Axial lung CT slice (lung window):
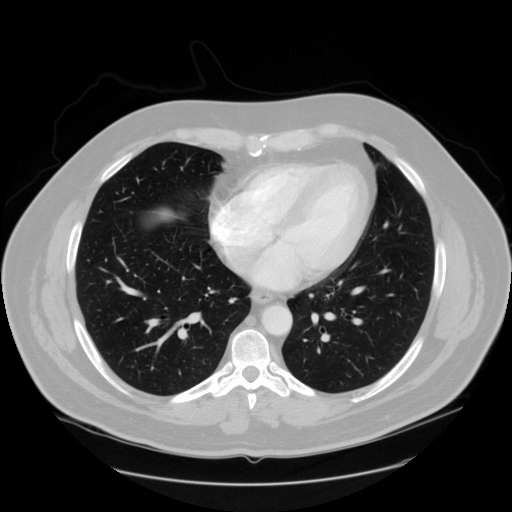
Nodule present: no